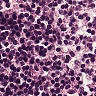
Metastatic tissue present: no